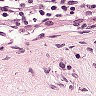
Metastatic tissue present: no